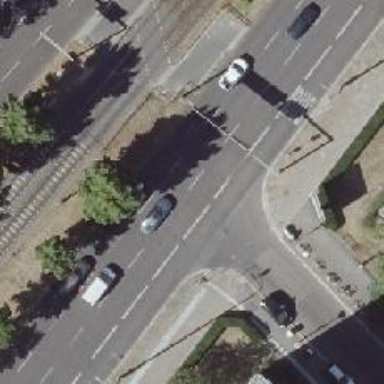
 and parking lane on the right side as well."